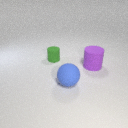
small green rubber cylinder to the left of large blue rubber sphere